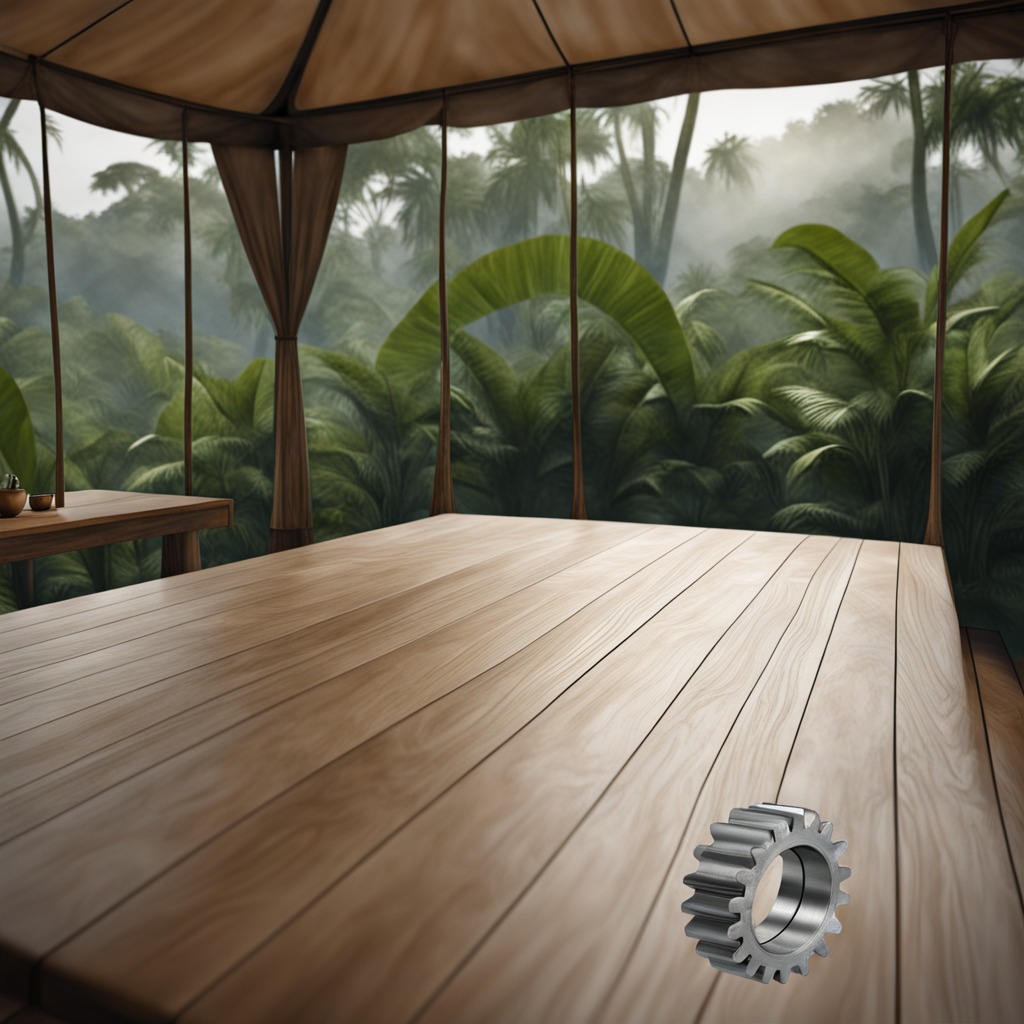
A steel gear with teeth is lying on the wooden table.